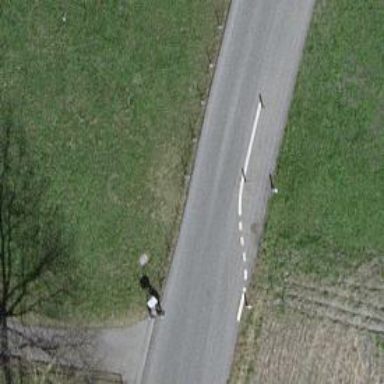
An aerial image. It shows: Traffic calming feature called choker.